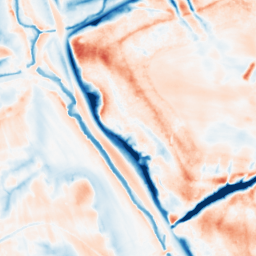
Category: multiscale
Decomposition family: dog_multiscale
Decomposition parameters: sigma_ratio: 1.6
n_scales: 6
base_sigma: 0.5
Upsampling method: bilinear
Upsampling parameters: scale: 4
Upsampling scale: 4